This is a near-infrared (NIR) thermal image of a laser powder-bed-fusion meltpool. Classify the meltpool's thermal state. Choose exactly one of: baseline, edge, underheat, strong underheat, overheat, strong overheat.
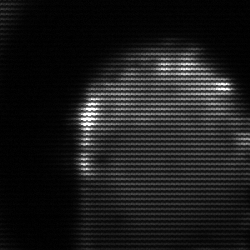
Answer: baseline